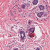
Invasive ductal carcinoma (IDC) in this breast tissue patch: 0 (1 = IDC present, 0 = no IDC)